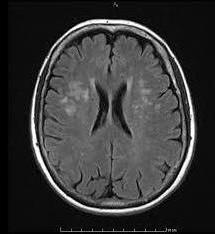
Label: notumor